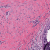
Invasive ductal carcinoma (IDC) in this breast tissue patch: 0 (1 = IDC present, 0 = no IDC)